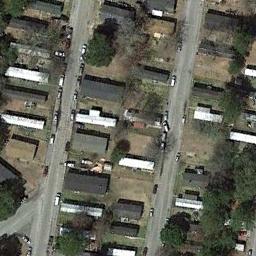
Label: mobile_home_park